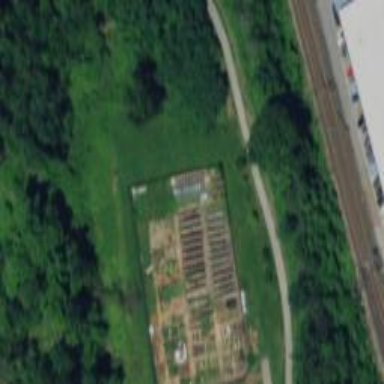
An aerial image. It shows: Community garden in the allotments area.